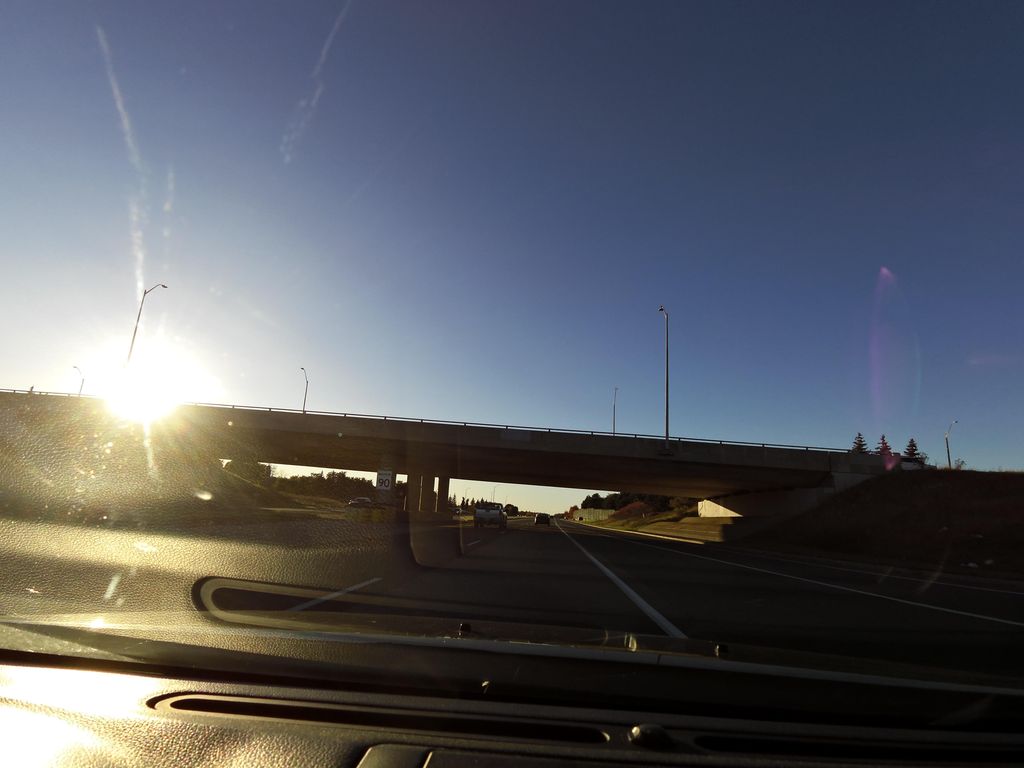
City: hamilton